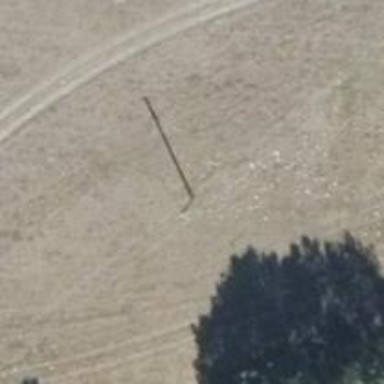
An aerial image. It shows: Power pole.